Aerial crown-view tile of a tropical tree (Barro Colorado Island, Panama), acquired 20250317:
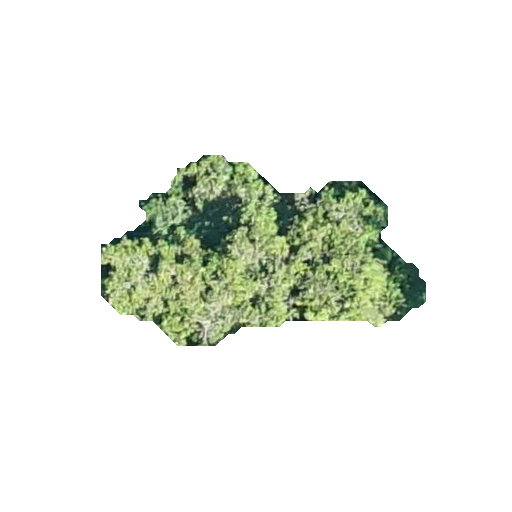
Species: Prioria copaifera
GBIF accepted scientific name: Prioria copaifera
Crown area: 60.736 m²